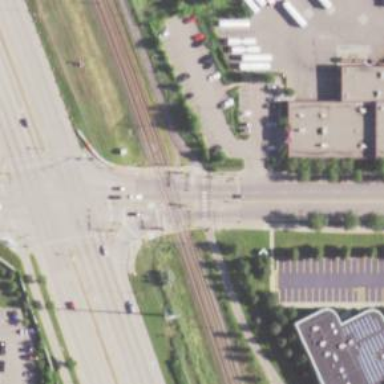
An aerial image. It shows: Crossing for the railway.